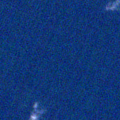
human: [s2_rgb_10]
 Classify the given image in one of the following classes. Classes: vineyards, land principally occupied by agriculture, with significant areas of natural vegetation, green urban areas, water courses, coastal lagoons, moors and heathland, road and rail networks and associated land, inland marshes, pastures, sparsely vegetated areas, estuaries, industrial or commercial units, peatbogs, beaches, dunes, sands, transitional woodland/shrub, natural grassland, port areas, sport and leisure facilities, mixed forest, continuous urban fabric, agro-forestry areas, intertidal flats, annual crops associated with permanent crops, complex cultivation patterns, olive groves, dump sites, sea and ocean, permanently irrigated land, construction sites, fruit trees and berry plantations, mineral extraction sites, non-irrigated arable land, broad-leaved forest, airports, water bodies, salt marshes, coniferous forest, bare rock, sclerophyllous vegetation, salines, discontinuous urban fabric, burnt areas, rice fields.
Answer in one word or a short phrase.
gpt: sea and ocean